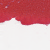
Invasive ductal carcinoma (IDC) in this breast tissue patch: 0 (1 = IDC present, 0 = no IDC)